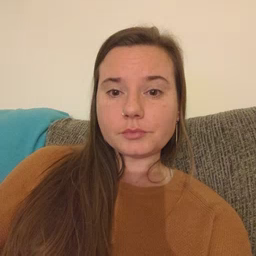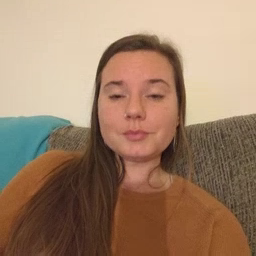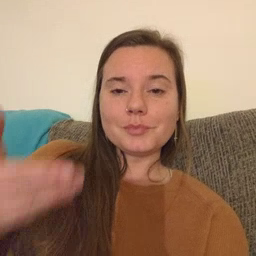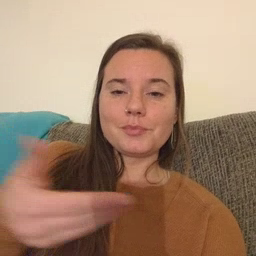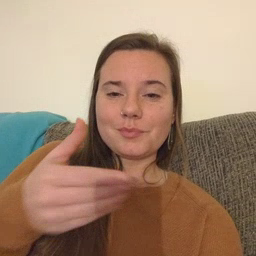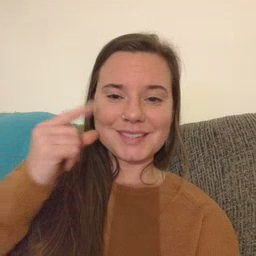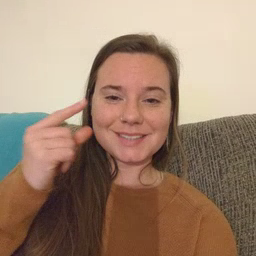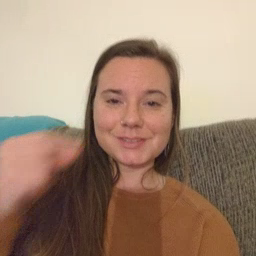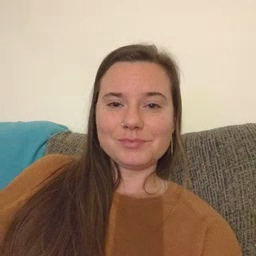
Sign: kitty